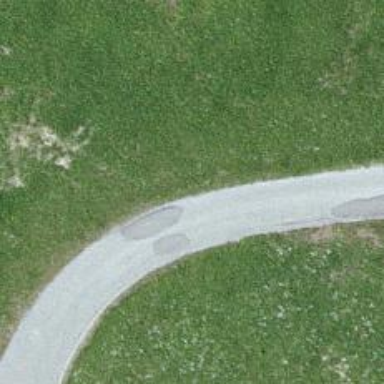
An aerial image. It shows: Paved track road.